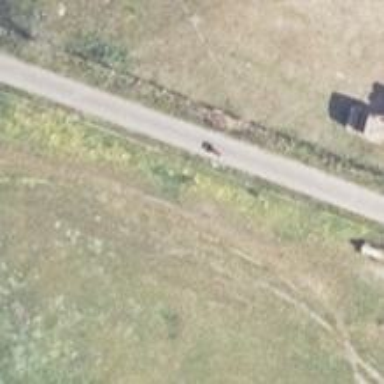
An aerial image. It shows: Asphalt service road for agricultural vehicles with designated bicycle path.